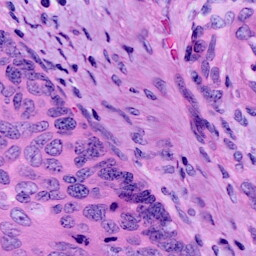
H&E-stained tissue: Cervix